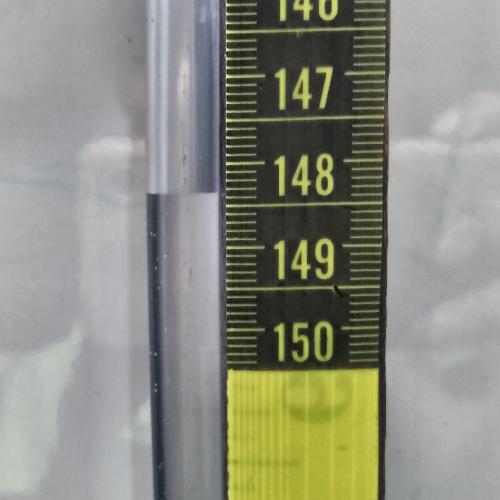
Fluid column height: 148.3 cm